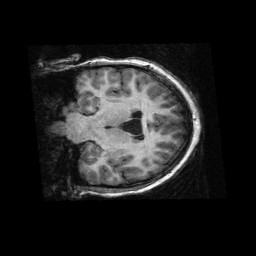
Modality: T1w
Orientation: coronal
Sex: male